Question: I use stringstream and libcurl to download data. I have a function for parsing too.
'''
bool parse()
{
istringstream temp(buff.str());
buff.str("");
string line;
QString line_QStr, lyrics_QStr;
while (temp.good())
{
getline(temp, line);
if (QString::fromStdString(line).contains(startMarker)) break;
}
if (!temp.good()) return false; // something went wrong
while (temp.good())
{
getline(temp, line);
if ((line_QStr = QString::fromStdString(line)).contains(endMarker))
{
lyrics_QStr += line_QStr.remove(endMarker); // remove the </div>
break;
}
else
{
lyrics_QStr += line_QStr;
}
}
if (!temp.good()) return false;
QTextDocument lyricsHtml;
lyricsHtml.setHtml(lyrics_QStr);
lyrics_qstr = lyricsHtml.toPlainText();
return true;
}
'''
When the text is ascii-only is ok. But if it's unicode, then I'm losing the unicode chars somewhere in this function. And it comes out something like this:

I use string and getline instead of QTextStream and QString, as I couldn't find any counterpart of good() function so I couldn't make any decent error handling.
What am I doing wrong in this function that the unicode chars are lost and are displayed as 2 other chars? How can I fix it?
Thanks in advance!
EDIT: I changed the parse function to this:
'''
bool LyricsManiaDownloader::parse()
{
wistringstream temp(string2wstring(buff.str()));
buff.str("");
wstring line;
QString line_QStr, lyrics_QStr;
while (temp.good())
{
getline(temp, line);
if (QString::fromStdWString(line).contains(startMarker)) break;
}
if (!temp.good()) return false; // something went wrong
while (temp.good())
{
getline(temp, line);
if ((line_QStr = QString::fromStdWString(line)).contains(endMarker))
{
lyrics_QStr += line_QStr.remove(endMarker); // remove the </div>
break;
}
else
{
lyrics_QStr += line_QStr;
}
}
if (!temp.good()) return false;
QTextDocument lyricsHtml;
lyricsHtml.setHtml(lyrics_QStr);
lyrics_qstr = lyricsHtml.toPlainText();
return true;
}
'''
And the string2wstring function is
'''
wstring string2wstring(const string &str)
{
wstring wstr(str.length(), L' ');
copy(str.begin(), str.end(), wstr.begin());
return wstr;
}
'''
And there's still some problem with encoding.
EDIT2: I use this function for saving data into a stringstream
'''
size_t write_data_to_var(char *ptr, size_t size, size_t nmemb, void *userdata)
{
ostringstream * stream = (ostringstream*) userdata;
size_t count = size * nmemb;
stream->write(ptr, count);
return count;
}
'''
I pass the std::ostringstream buff to curl, and the web page data is saved here.
Then I use a wistringstream, convert buff.str() to wstring and use it as a source for wistringstream.
The conversion from std::string to std::wstring is the decoding, isn't it?
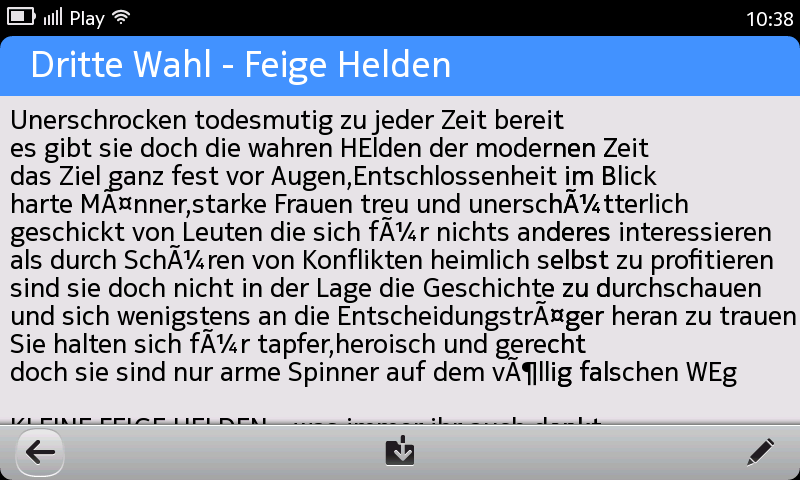
Answer: The Web server returns a stream of bytes alongside a header that indicates what encoding those bytes should be understood as. If you call QString::fromStdString without minding that encoding, then Qt will use Latin1 by default. In your case, the server sends UTF-8 data and parsing it as Latin1 results in the sort of broken text you gave as an example.
As a quick workaround, you can use QTextCodec::setCodecForCStrings to set the correct encoding globally. This is not threadsafe, though.
Ideally, you would decode the stream of bytes returned by the Web server BEFORE trying to parse it, and then turn it into a QString with fromStdWString. As a rule of thumb, you want to decode textual data as early as possible. See the famous article by Joel Spolsky about how to handle Unicode: <URL>
EDIT: In essence, you are missing a step in your code: that of taking the stream of bytes returned by the server, and converting it into proper, non-ambiguous text.
You will probably find it useful to think about text and byte streams as completely different animals. The core difference is that text is unambiguous: it's a clearly defined string of characters and character marks (diacritics) that exists in an immanent way, unbound to the details of your implementation. Byte streams, however, might mean anything depending on how you interpret them.
Take the bytes 0xC2 0xA3. They might 'the character followed by the character L'. That's a perfectly valid interpretation. But they might also mean 'the character PS'. That's another perfectly valid interpretation.
Those interpretations are what we call . In the first case, the encoding was Windows-1250, and in the second case, UTF-8. Allow me to reiterate here that . Maybe the person sending you these bytes really meant to say AL. Maybe it was really PS. Maybe it was even something else entirely, and without knowing the encoding, you can't tell what that is.
The idea here is: a byte stream whose encoding you don't know is basically useless.
Unfortunately, a lot of languages still allow you to pass byte streams around and pretend they're text. C++ is not immune: the std::string type, despite its misleading name, really is a byte stream. Don't let the name deceive you.
When you pass bytes around like they're text, eventually the subsystem responsible for displaying that text decode the bytes. (That's an important rule of thumb: if text is being displayed, then bytes are being decoded .) Only said subsystem will generally use a default encoding (ASCII, Latin1), and if that's not correct, well, that's how you end up with unexpected characters.
And the core of your problem here is exactly that: you're taking the byte stream sent to you by the Web server, , and passing the bytes blindly to Qt.
When you try to build a QString from an std::string, Qt tries to be helpful and assume a common encoding that often works. IMHO that's not a good idea, because it leads to exactly the problem you're having; I think it would have been better in the long run if QString required an explicit encoding.
So until then, you'll have to fix your problem differently.
Thankfully, there's a known correct way to go about that entire class of issues.
Remember what I said about a byte stream being meaningless without its encoding? Well, the Web server generally send you an encoding, as part of the Content-Type HTTP header. Something like 'Content-Type: text/html; charset=iso-8859-1'.
The charset is your encoding: here, it's iso-8859-1, which is another name for Latin1.
(Note: if the content is HTML, the encoding may also be given in the 'http-equiv' meta header tag. If that tag disagrees with the HTTP header, then the HTTP header is assumed to be the correct one.)
You want to use that encoding right away to convert those bytes into 'actual' text.
In a growing number of languages, 'actual' text is a specific type, distinct from byte streams. In C++, however, you're on your own.
The standard way to manage your text is to transcode it from its initial encoding to UTF-16, and store the result in a std::wstring. The reason is that UTF-16 can store just about any text without ambiguity. (If you use UTF-32 instead, you'll be able to store text whatsoever, including text using rare old asian characters, at a cost of double the memory.)
Honestly, I was kind of hoping libcurl could do it for you; others libs in other languages do return properly decoded text out of the box, not bytes. But as far as I can tell, no such luck here.
But! You're not using raw C++, you're using Qt, and Qt comes with the tools for proper text handling.
So you're going to convert your bytes into a QString as early as possible, while you still have the encoding at hand, and then you'll be fine. QStrings are proper text, not byte streams; the Qt type for byte streams is QByteArray.
So, tell you what, let's forego wstrings entirely, and just use QStrings.
In order to fix your problem -- and any encoding problem you'll ever get -- you must thus:
1/ Figure out the expected encoding; in your case, you'll parse the Content-Type header to figure out the encoding. Or maybe libcurl can give you that information itself, I don't know.
2/ Use it right away to decode the content. In your case, decode it into a QString using a QTextCodec. Check <URL> for the details.
'''
QTextCodec *codec = QTextCodec::codecForName( figured_out_encoding );
QString string = codec->toUnicode( byte_stream );
'''
And you're done. 'string' now contains proper, non-ambiguous text.
This is long enough already, so I'll stop there without going into the additional subtleties (what to do if the server lies about the Content-Type, what to do if the Web designer got the http-equiv tag wrong). The above approach will already solve 95% of the encoding problems you'll ever encounter, and incidentally, put you ahead of 95% of coders out there.
Hope this helps!